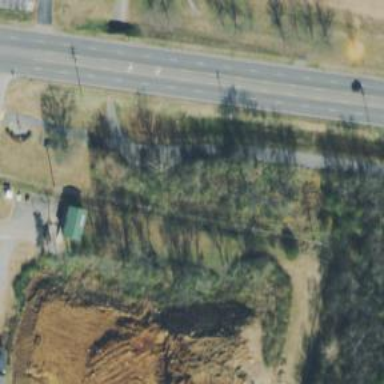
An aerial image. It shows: Golf cartpath that is also road path.